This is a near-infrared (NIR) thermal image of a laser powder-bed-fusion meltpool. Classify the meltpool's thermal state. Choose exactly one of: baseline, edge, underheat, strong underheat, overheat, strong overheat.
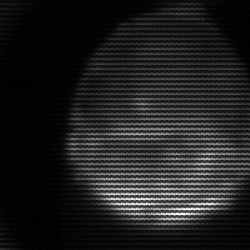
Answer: edge